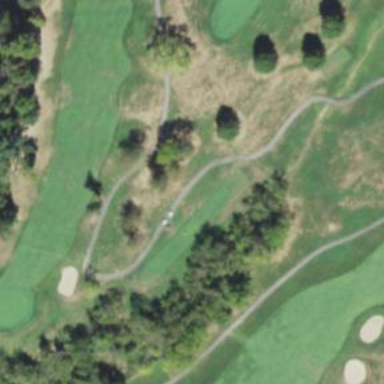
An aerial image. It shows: Grassy area designated as golf tee.